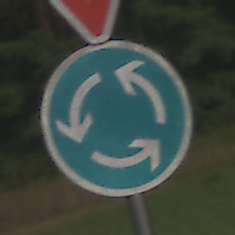
Verkehrszeichen: Kreisverkehr
Zusatzzeichen oben: VorfahrtGewaehren
Umgebung: Outdoor, Nature
Tageszeit: SunriseSunset
Wetter: PartlyCloudy
Licht: Natural
Jahreszeit: NotSpecified
Kontrast: MediumContrast